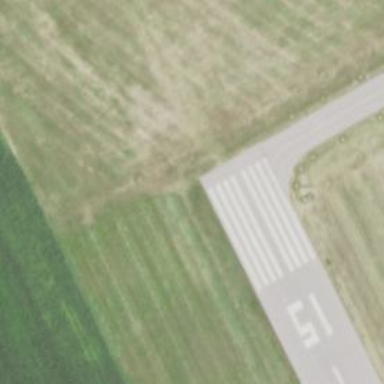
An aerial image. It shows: Runway surface made of asphalt at airport.